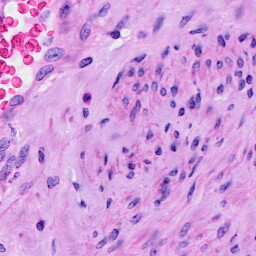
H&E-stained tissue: Cervix